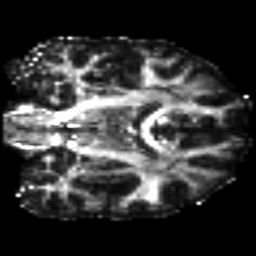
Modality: FA
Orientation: coronal
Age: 23
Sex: male
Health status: ill
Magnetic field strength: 3 T
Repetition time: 8.4 s
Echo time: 0.0926 s